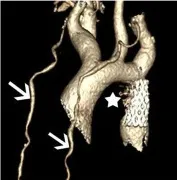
Follow-up CTA of the aorta 8 years after stent repair showed reduced collateral circulation. White arrows), and . The PDA is not shown. Asterisk).
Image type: radiology (ct)